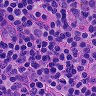
Metastatic tissue present: no